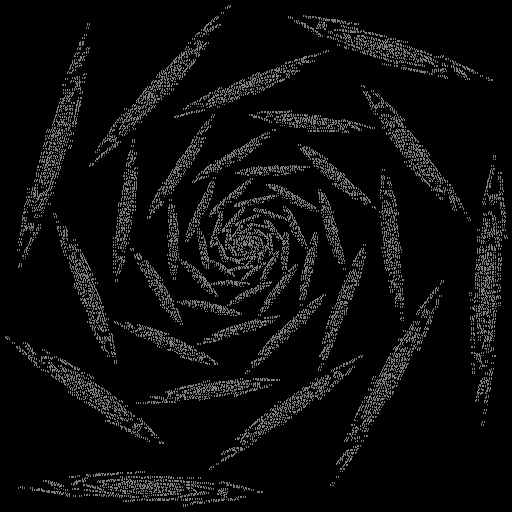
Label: rose